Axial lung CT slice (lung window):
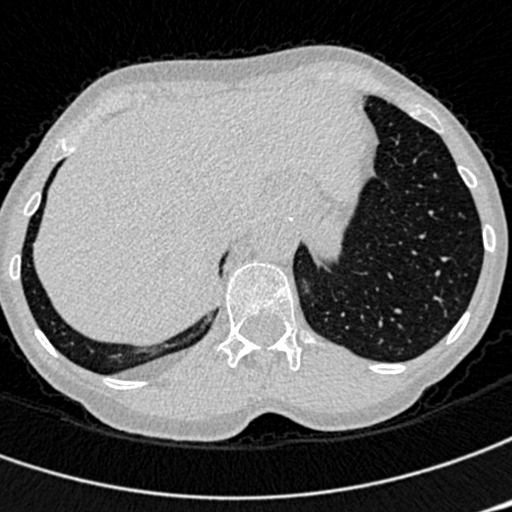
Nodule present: no